Aerial crown-view tile of a tropical tree (Barro Colorado Island, Panama), acquired 20241014:
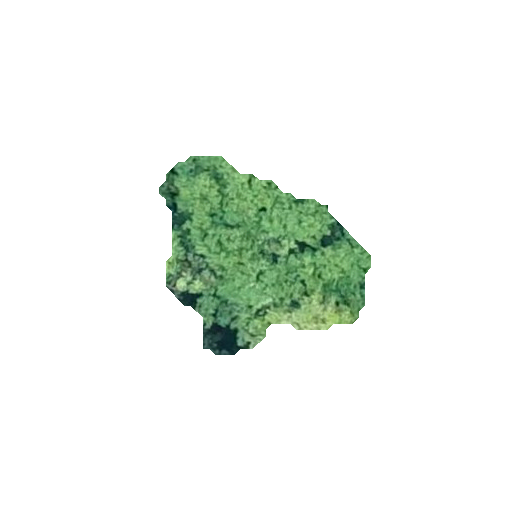
Species: Inga marginata
GBIF accepted scientific name: Inga marginata
Crown area: 42.94 m²